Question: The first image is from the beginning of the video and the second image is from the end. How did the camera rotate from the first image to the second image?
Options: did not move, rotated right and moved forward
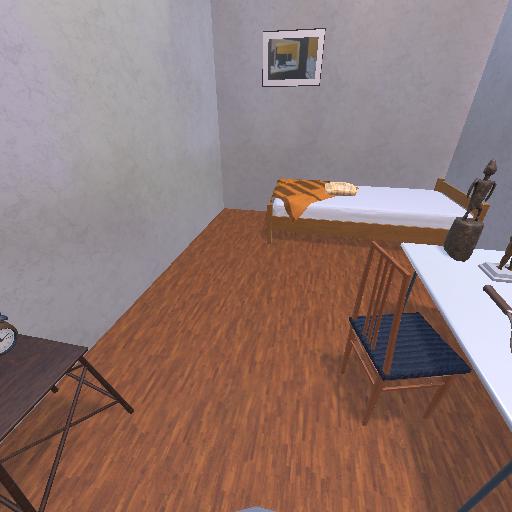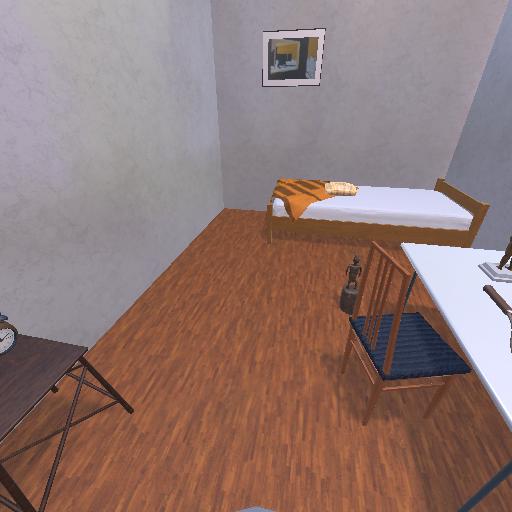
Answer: did not move